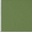
Piece: xx